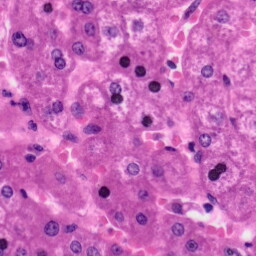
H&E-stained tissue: Liver